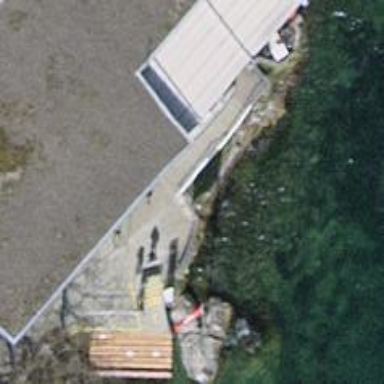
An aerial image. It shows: Footway tunnel passage.